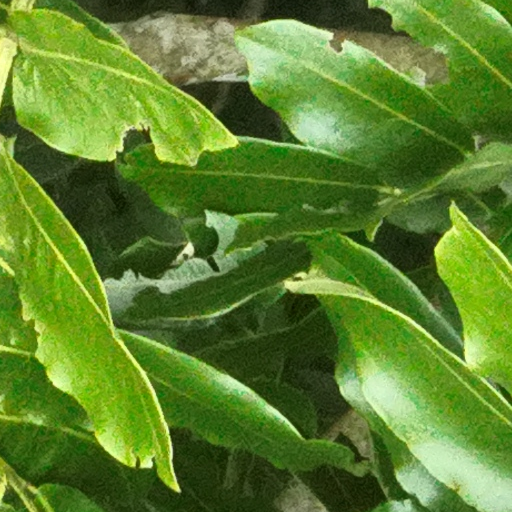
Species: Dipteryx oleifera
GBIF accepted scientific name: Dipteryx oleifera
Crown area (m\u00b2): 207.854